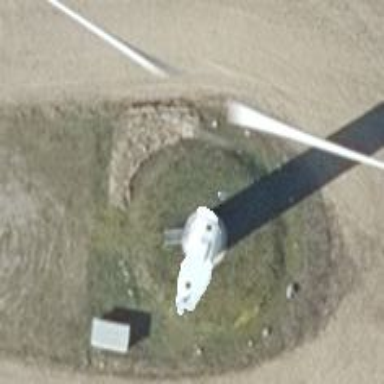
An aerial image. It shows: Wind generator powered by wind. The generator type is horizontal axis and it uses wind turbines.